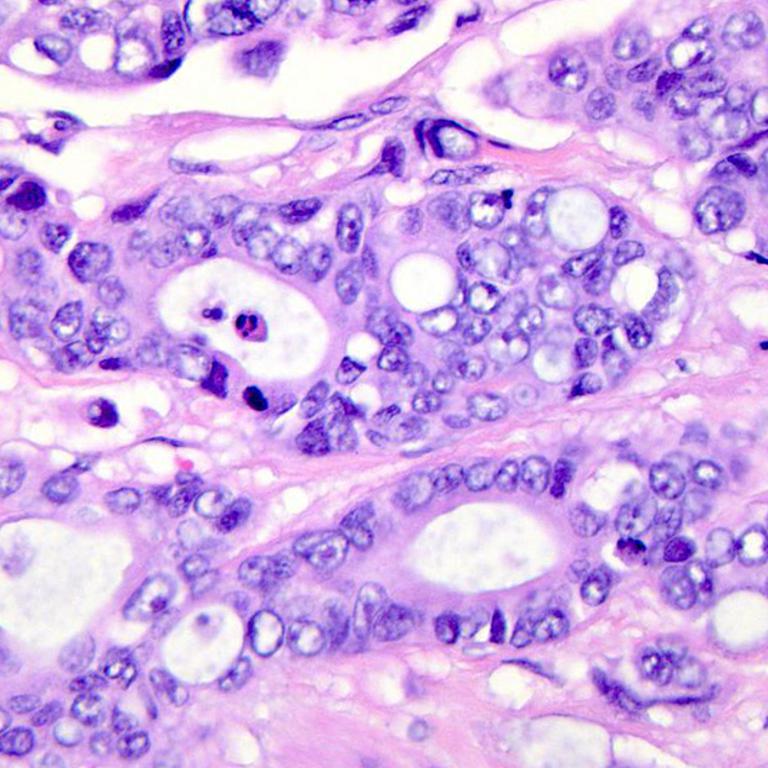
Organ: colon
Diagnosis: adenocarcinomas